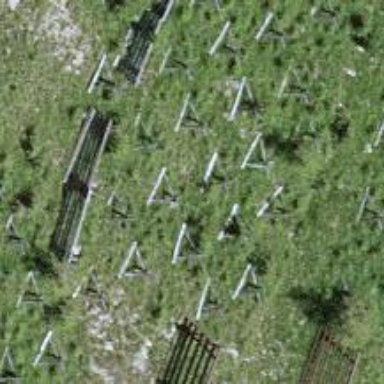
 designed to mitigate snow accumulations in specific area."